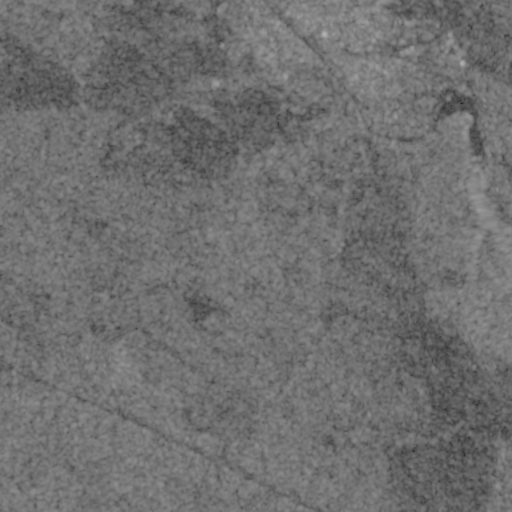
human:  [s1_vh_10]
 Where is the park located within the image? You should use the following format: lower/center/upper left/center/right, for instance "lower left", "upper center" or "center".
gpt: The park is located in the upper right of the image.
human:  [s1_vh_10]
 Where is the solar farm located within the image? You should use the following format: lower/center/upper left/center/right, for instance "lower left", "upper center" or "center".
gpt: The solar farm is located in the center right of the image.
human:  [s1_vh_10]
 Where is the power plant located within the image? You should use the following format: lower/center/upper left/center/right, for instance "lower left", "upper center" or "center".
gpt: There is no power plant in the image.

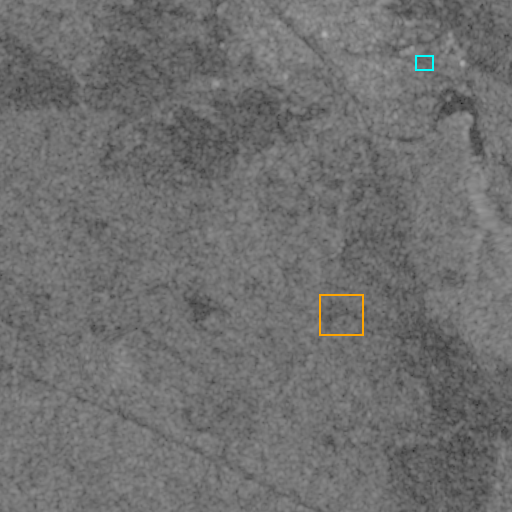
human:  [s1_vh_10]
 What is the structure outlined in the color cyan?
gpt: The structure outlined in cyan is a park.
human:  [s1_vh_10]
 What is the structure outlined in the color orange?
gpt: The structure outlined in orange is a solar farm.
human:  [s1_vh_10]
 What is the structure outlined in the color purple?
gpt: There is no purple outline.